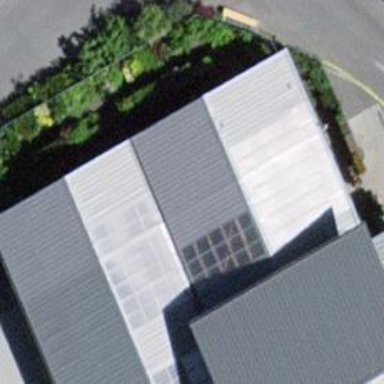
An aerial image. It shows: Garden center shop.